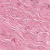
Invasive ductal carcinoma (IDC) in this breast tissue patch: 0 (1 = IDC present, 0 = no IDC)